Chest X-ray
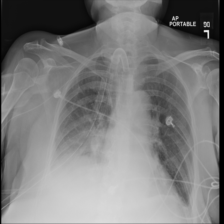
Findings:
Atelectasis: negative
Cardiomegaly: negative
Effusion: negative
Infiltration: negative
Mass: negative
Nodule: negative
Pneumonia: negative
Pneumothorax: negative
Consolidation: positive
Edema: negative
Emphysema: negative
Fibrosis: negative
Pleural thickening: negative
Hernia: negative